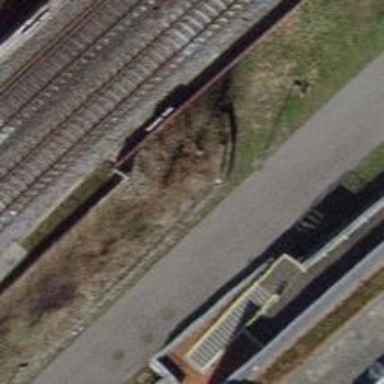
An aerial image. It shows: Retaining wall.